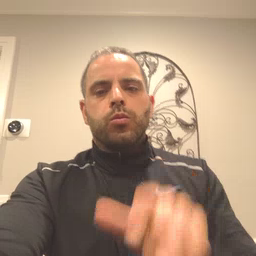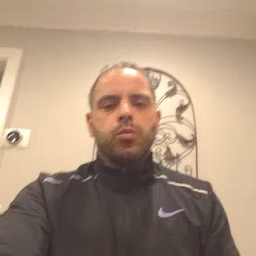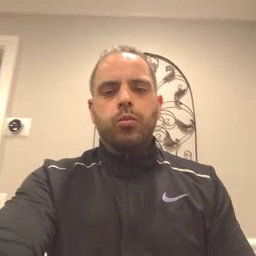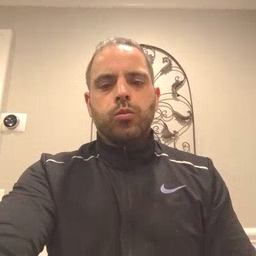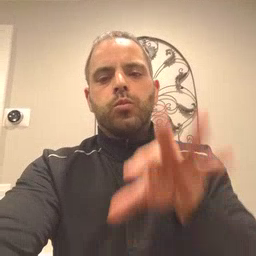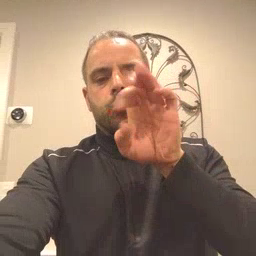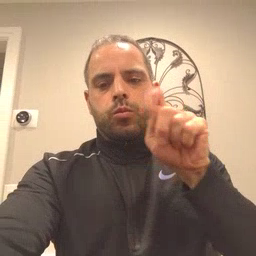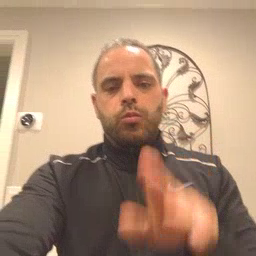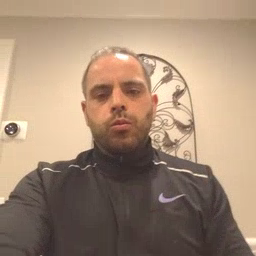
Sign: feet